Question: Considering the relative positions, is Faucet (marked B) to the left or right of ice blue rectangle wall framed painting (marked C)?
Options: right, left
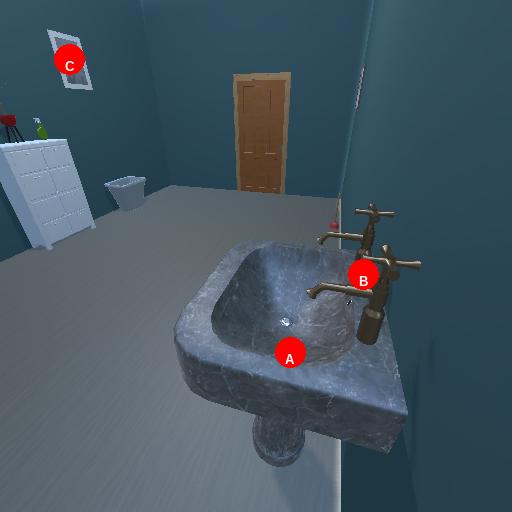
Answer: right